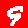
Digit: 9